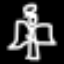
Label: angel